Current action and preconditions to check: path_clear

Your task: For each precondition in the list above, predict whether it will hold at this action.

Consider the current scene as observed from the mobile robot's camera, and analyze the predicted future states of all dynamic agents (e.g., people, animals, vehicles, or any moving entities) within the NEXT SECOND.

IMPORTANT: Only answer "very likely" if you are absolutely certain—based on strong, clear evidence—that a dynamic agent will violate the precondition in the predicted future state. Do NOT answer "very likely" for unlikely, ambiguous, or low-probability risks.

Ask yourself for each precondition: Is there a high probability, with clear and convincing evidence, that the predicted future states of any dynamic agent will interfere with the predicted future state of the currently executing action within the NEXT SECOND, causing that precondition to fail?

Assess the risk level based on these predictions. Use "likely" or "very likely" if motions create a clear risk of interference.

Use "neutral" or "improbable" if agents are nearby but their predicted paths are clearly diverging or non-conflicting.

Failure Risk Categories: "very improbable", "improbable", "neutral", "likely", "very likely"

Answer Format: Output ONLY the probability_of_failure value from these categories: "very improbable", "improbable", "neutral", "likely", "very likely"

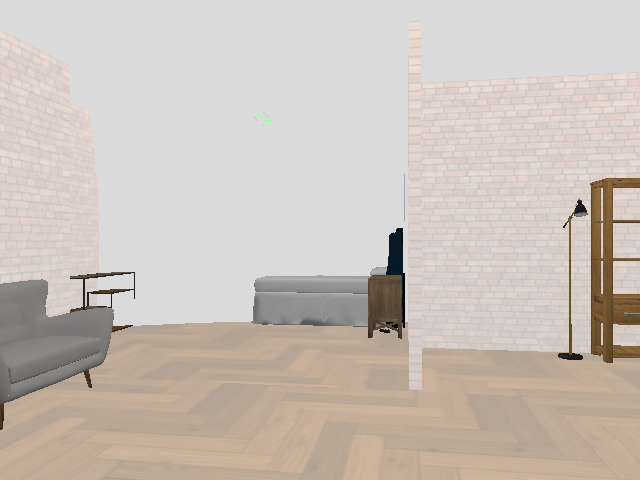

Answer: very improbable